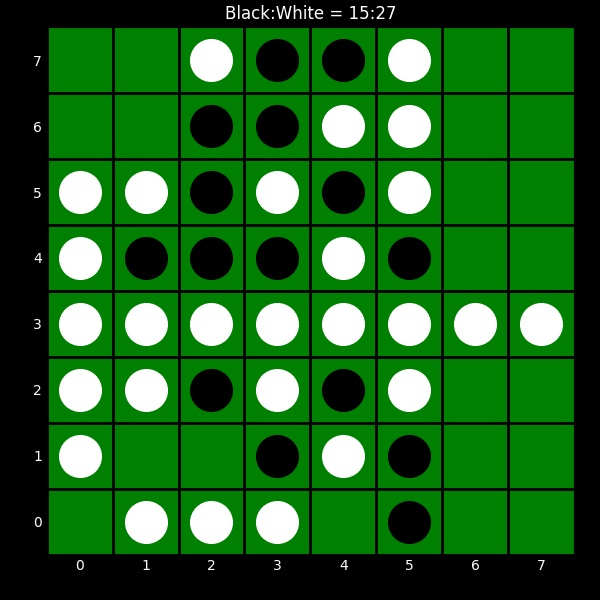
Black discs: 15
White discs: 27